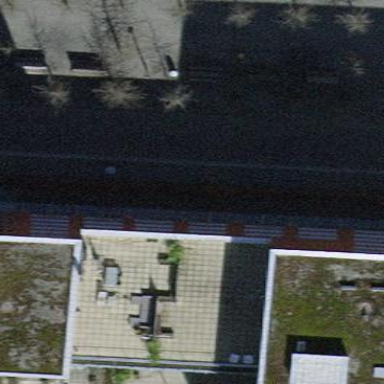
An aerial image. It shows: Residential building with flat roof.